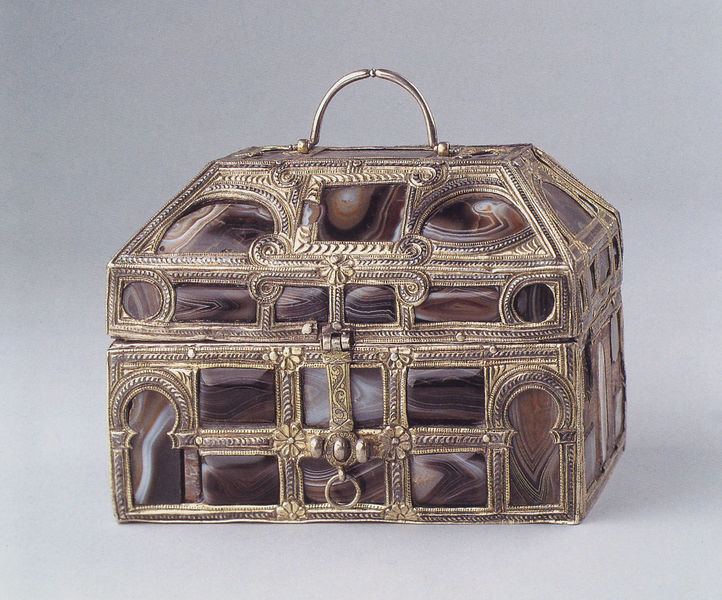
Titel: Box
Institution: Madrid, Museo Arqueológico Nacional
Schlagwörter: braun, holz, marmor, schmuck, schloss, ornament, stein, gold, edelsteine, henkel, verzierung, metall, edel, marmoriert, ring, foto, fotografie, photographie, gemustert, griff, truhe, deckel, deko, kiste, schachtel, tasche, medizin, kasten, photo, meliert, scharnier, leder, rechteckig, edelstein, ziseliert, schrein, kästchen, metal, schatz, bernstein, koffer, onyx, riegel, reliquiar, achat, schattule, schatule, zieselierung, zieseliert, schatzkästchen, metal#, mineral